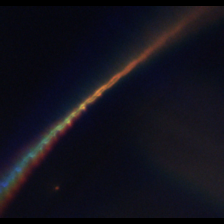
Taxon: Psuedo-nitzschia
Group: Diatoms